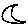
Label: moon